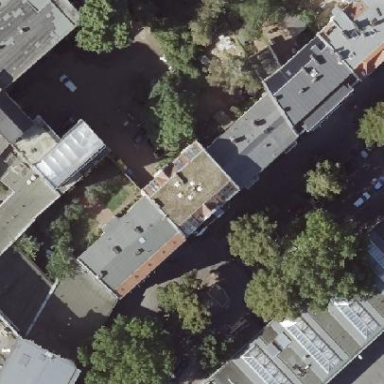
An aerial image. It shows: Building consisting of apartments with double saltbox roof shape.